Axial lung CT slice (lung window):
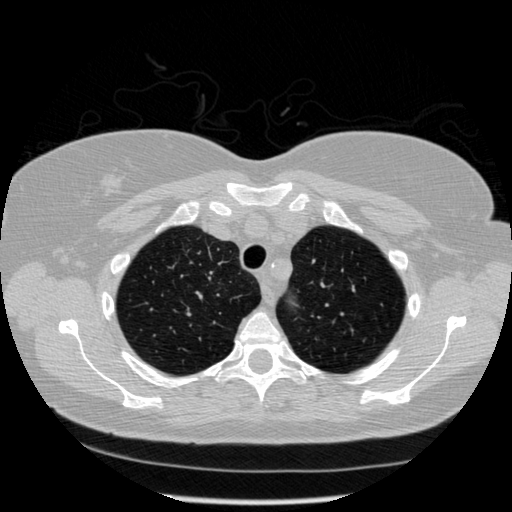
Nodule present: no